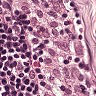
Metastatic tissue present: no